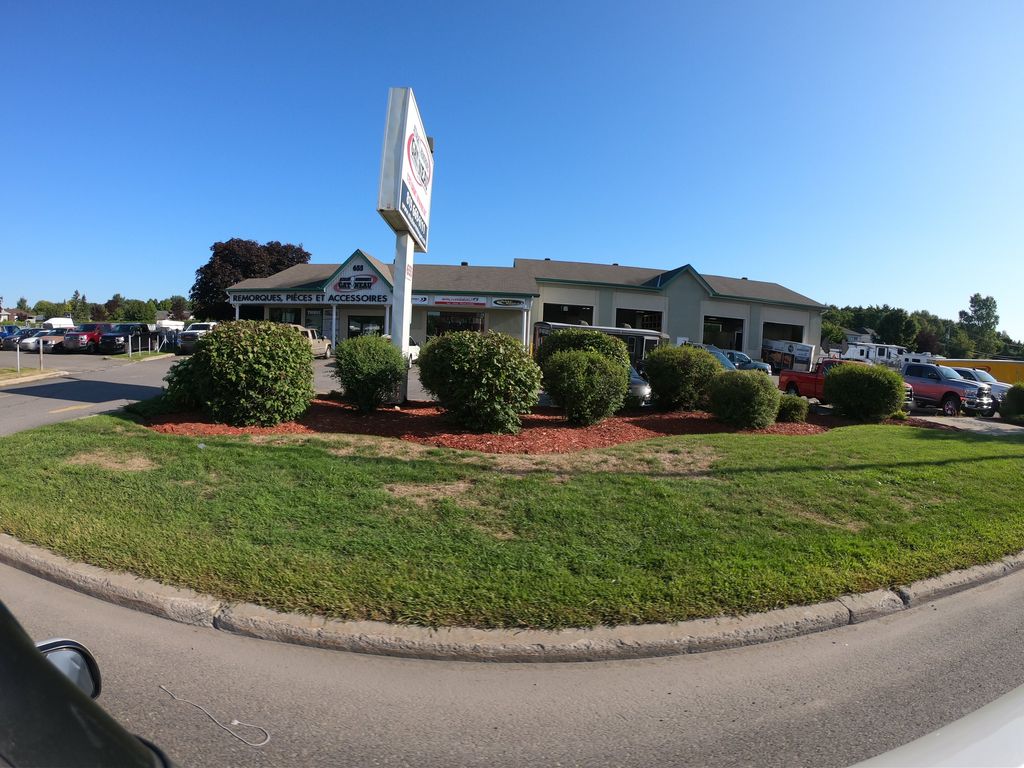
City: ottawa-gatineau